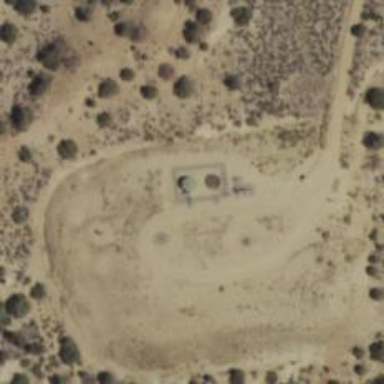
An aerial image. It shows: Storage tank that is man-made.